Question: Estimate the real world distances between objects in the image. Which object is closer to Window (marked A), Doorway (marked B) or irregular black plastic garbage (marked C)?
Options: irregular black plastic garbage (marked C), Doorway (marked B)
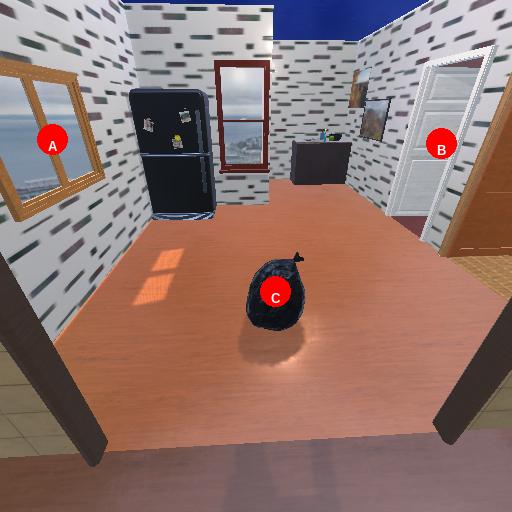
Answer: irregular black plastic garbage (marked C)